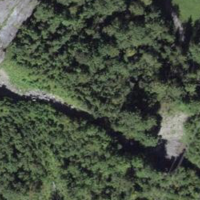
EUNIS habitat code: 23
Species observed at this site:
Euphorbia cyparissias